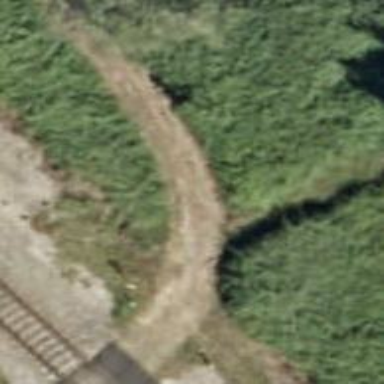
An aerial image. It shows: Track with ground surface of grade 3.